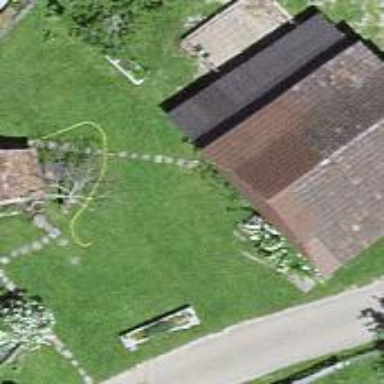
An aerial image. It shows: Rural barn.